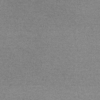
Label: dusty